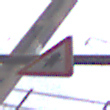
Verkehrszeichen: Vorfahrt
Umgebung: Outdoor, Urban
Tageszeit: MorningAfternoon
Wetter: Overcast
Licht: Natural
Jahreszeit: NotSpecified
Kontrast: LowContrast